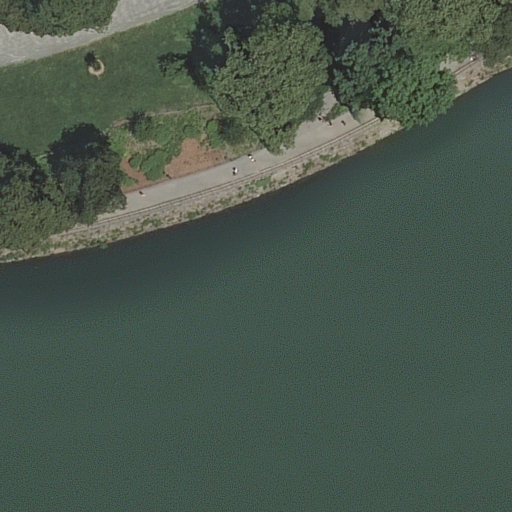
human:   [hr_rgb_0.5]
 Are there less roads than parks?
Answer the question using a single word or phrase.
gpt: no

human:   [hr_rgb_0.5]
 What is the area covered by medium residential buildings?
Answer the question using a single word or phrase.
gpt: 0m2

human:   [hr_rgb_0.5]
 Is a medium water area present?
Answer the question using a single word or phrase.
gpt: no

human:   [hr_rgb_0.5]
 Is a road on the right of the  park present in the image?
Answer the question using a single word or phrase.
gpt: no

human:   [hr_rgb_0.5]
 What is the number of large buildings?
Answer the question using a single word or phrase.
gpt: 0

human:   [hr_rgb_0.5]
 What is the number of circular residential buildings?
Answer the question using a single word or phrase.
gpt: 0

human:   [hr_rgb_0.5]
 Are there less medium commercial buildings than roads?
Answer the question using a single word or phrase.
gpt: yes

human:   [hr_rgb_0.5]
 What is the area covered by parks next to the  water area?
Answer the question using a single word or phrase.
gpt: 10631m2

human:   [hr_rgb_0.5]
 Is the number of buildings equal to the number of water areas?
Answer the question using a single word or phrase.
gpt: no

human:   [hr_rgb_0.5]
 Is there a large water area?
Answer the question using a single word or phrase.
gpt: yes

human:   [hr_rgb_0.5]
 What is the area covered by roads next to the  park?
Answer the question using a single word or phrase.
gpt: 0m2

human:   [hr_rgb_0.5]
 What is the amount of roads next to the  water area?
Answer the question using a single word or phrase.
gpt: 3

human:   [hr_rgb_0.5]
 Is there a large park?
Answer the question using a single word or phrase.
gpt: yes

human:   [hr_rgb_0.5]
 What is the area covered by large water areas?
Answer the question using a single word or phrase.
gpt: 6769m2

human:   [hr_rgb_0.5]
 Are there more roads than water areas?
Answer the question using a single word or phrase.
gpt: yes

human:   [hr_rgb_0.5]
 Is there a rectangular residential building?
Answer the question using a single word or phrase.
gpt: no

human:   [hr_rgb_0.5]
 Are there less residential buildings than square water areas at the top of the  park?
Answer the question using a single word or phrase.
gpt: no

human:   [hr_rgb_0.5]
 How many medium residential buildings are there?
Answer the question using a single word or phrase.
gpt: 0

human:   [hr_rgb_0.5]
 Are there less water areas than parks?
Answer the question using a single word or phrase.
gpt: no

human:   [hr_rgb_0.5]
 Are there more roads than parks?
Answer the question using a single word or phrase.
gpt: yes

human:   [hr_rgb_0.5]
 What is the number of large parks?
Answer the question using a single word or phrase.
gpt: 1

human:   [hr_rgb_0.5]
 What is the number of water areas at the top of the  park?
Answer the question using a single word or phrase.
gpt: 0

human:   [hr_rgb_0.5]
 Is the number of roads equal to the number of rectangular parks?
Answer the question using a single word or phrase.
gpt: no

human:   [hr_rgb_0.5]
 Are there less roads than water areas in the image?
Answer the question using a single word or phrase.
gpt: no

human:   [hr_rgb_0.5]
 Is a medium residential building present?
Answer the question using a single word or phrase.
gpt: no

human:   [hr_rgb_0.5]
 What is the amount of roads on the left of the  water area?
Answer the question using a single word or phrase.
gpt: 1

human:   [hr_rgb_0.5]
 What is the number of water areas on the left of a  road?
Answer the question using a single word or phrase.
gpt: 0

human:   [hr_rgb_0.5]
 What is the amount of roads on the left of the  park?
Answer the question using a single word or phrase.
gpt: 3

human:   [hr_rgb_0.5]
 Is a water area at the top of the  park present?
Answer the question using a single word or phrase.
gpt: no

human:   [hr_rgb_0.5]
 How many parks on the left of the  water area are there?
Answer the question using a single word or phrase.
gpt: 0

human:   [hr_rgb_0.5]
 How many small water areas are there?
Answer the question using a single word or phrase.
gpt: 0

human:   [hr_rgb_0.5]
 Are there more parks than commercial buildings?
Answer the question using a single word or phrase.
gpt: yes

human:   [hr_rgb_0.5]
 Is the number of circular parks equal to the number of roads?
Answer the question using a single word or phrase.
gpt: no

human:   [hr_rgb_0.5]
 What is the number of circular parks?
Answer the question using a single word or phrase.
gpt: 0

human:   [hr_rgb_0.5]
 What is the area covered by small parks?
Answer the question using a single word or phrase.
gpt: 0m2

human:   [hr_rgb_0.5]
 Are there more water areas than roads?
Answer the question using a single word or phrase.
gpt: no